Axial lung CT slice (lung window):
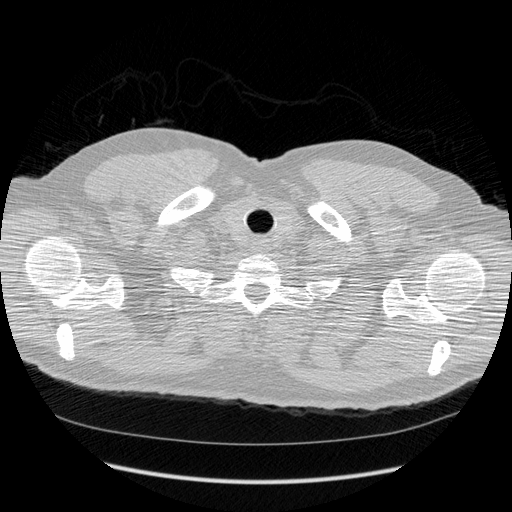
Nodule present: no